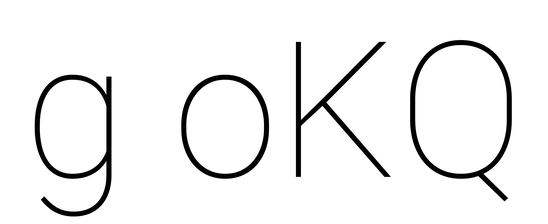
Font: Roboto_Thin